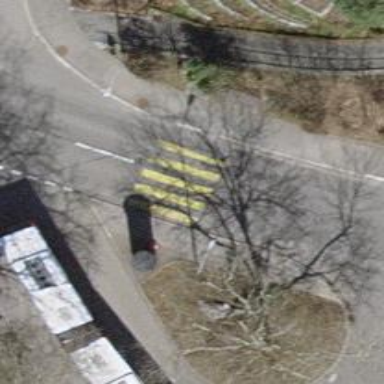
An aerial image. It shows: Tertiary road with asphalt surface and trolley wire.